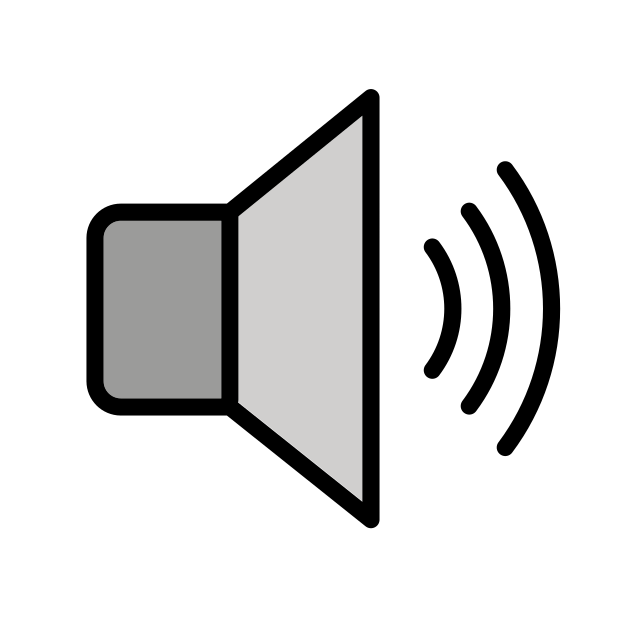
speaker high volume